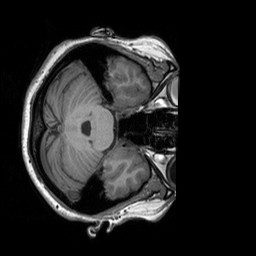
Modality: T1w
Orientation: axial
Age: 30
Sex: female
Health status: healthy
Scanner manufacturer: siemens
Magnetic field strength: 3 T
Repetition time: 2.3 s
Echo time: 0.00303 s